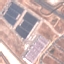
Land use / land cover class: Industrial